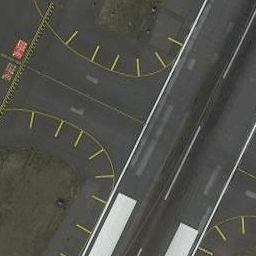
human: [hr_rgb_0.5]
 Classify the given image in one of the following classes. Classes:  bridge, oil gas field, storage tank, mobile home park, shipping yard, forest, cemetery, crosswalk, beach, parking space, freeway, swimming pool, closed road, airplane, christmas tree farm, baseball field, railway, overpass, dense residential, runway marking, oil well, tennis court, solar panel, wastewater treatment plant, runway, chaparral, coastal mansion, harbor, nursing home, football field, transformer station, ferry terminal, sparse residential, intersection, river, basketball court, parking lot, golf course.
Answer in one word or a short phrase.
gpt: runway